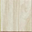
Piece: xx